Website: walmart
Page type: store-pickup
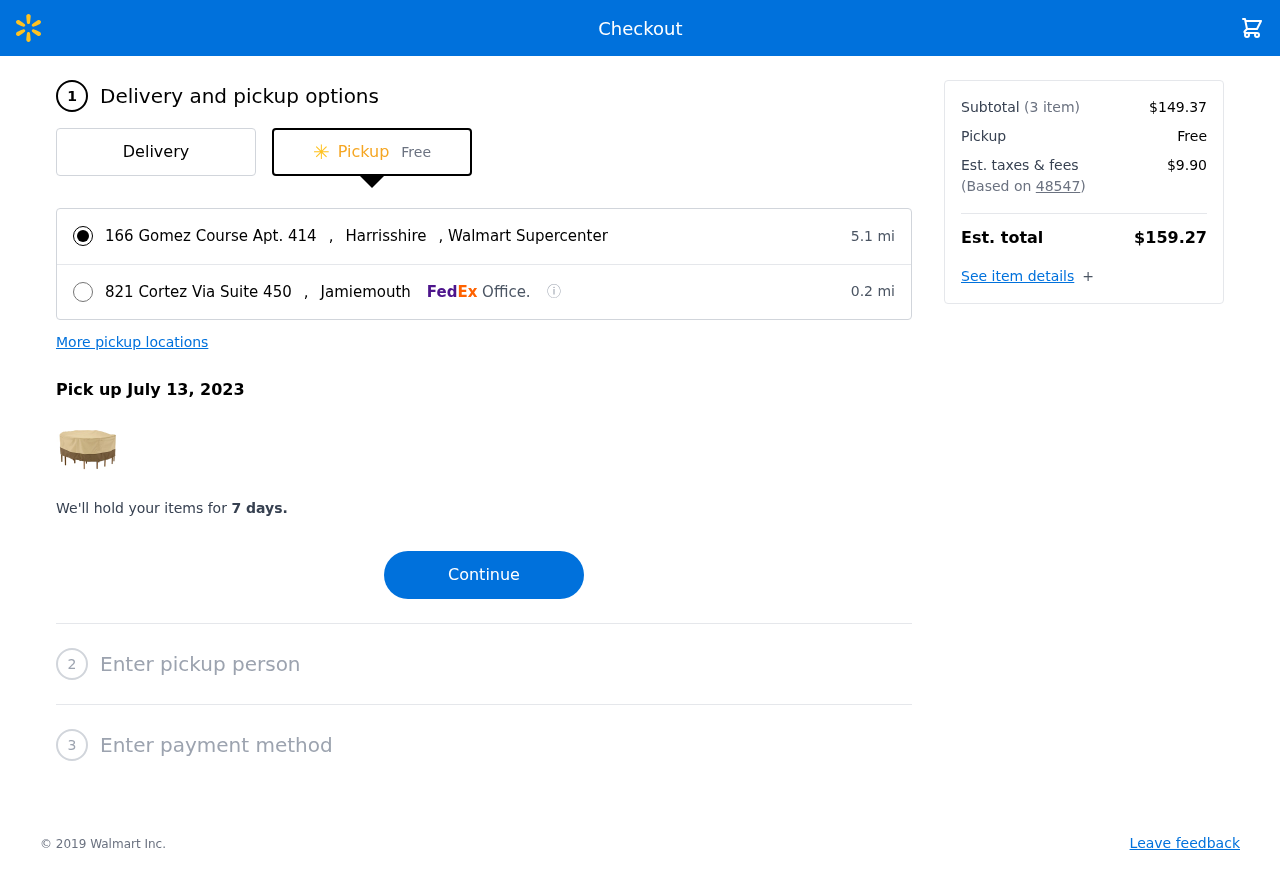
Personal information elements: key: PII_LOCATION1_CITY
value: Harrisshire
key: PII_LOCATION1_STREET
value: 166 Gomez Course Apt. 414
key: PII_LOCATION2_CITY
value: Jamiemouth
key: PII_LOCATION2_STREET
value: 821 Cortez Via Suite 450
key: PII_POSTCODE
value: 48547
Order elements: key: ORDER_DELIVERY_DATE
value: Pick up July 13, 2023
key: ORDER_NUM_ITEMS
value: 3
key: ORDER_SUBTOTAL
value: $149.37
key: ORDER_TAX
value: $9.90
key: ORDER_TOTAL
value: $159.27